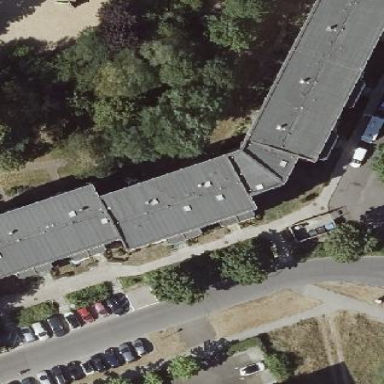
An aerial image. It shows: Apartment building with flat roof.